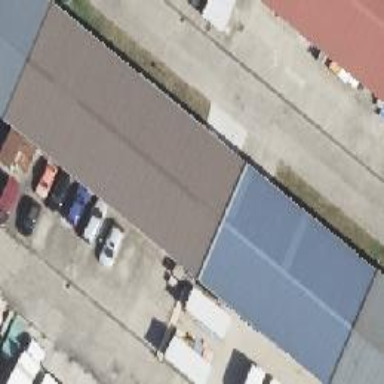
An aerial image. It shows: Commercial building.